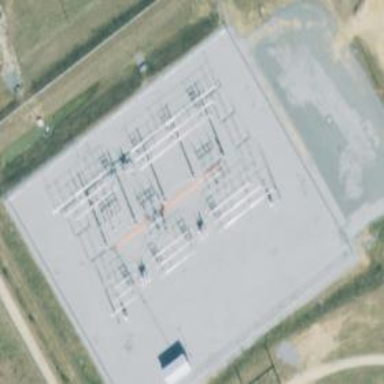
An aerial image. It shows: Switch used for power control.